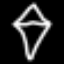
Label: diamond